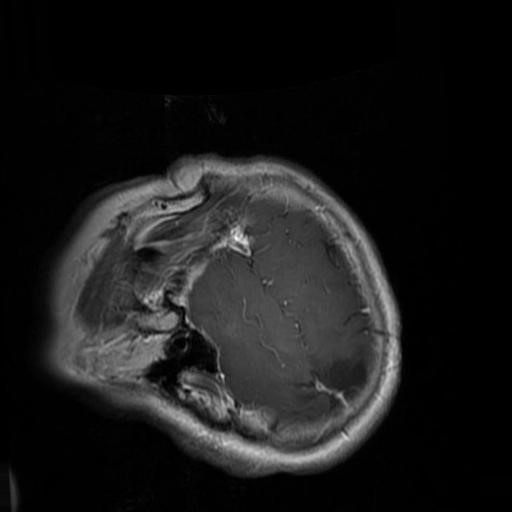
Label: brain_glioma